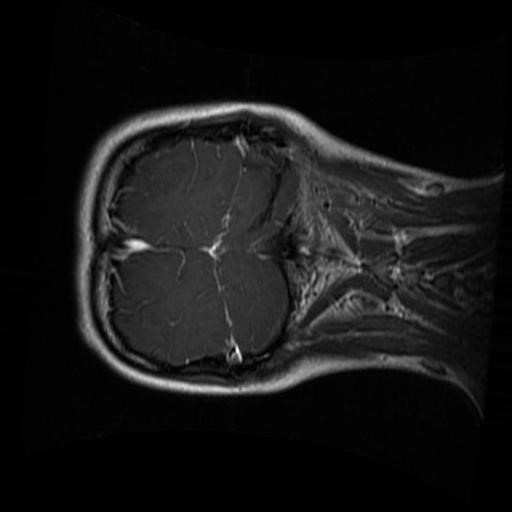
Label: brain_glioma